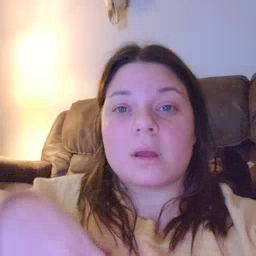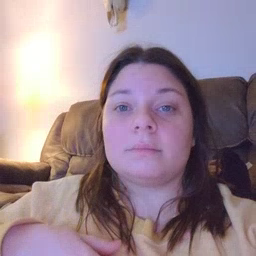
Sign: penny